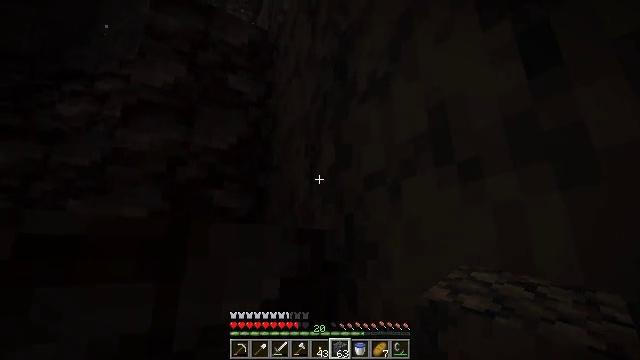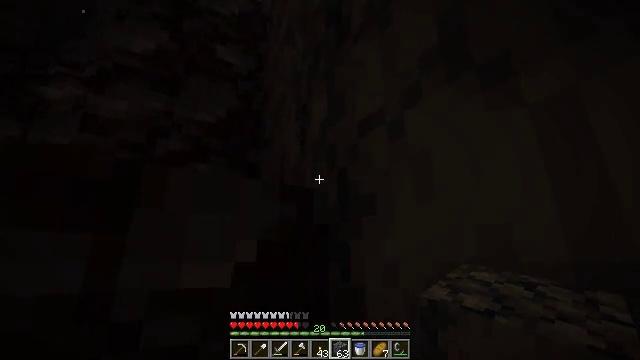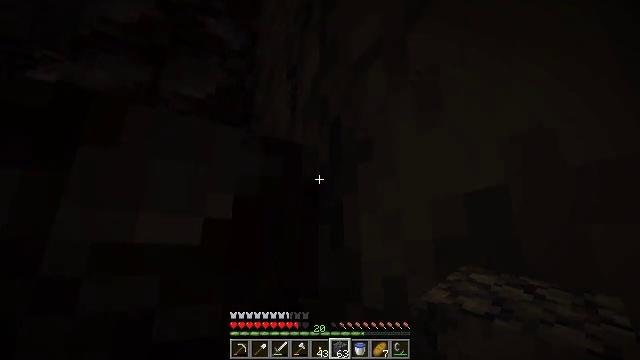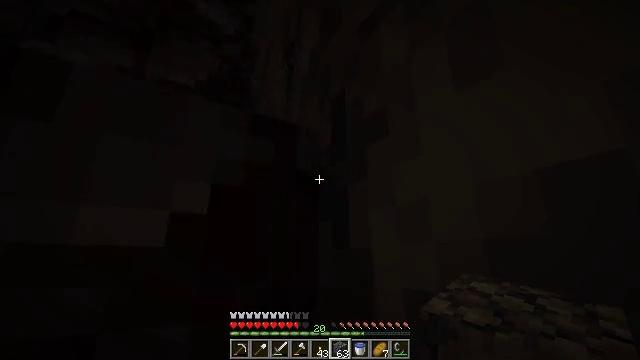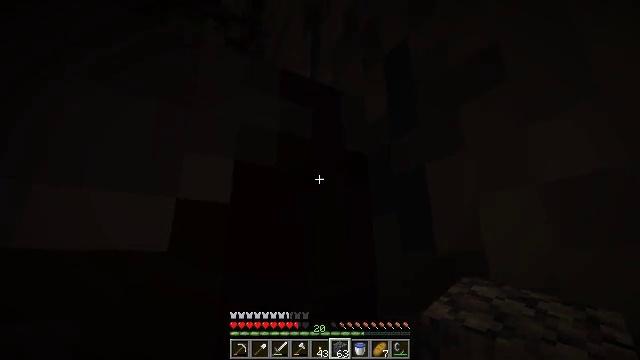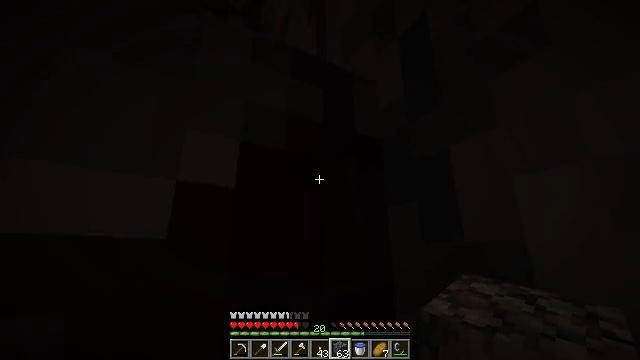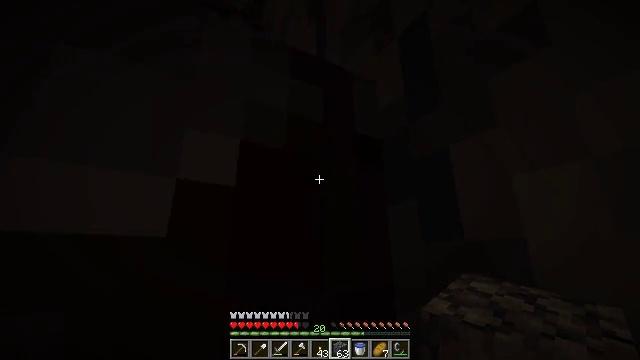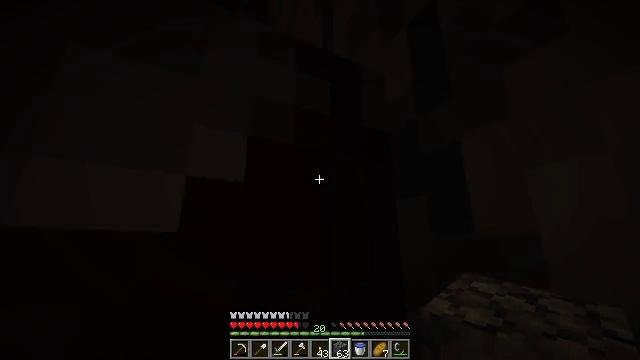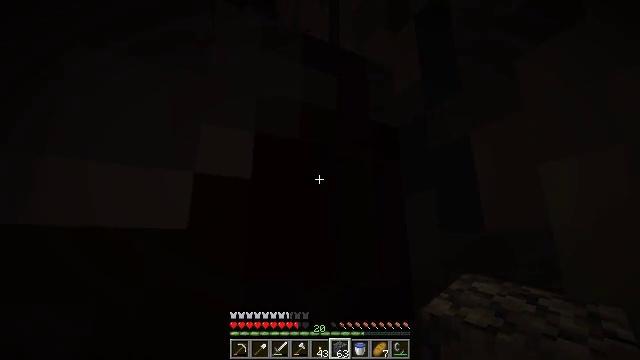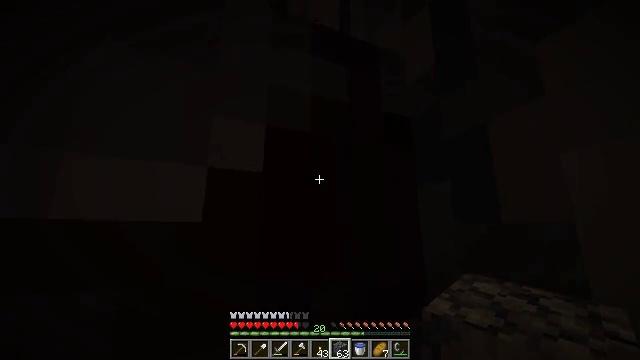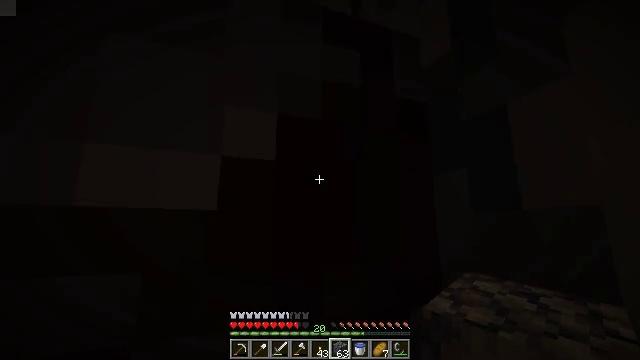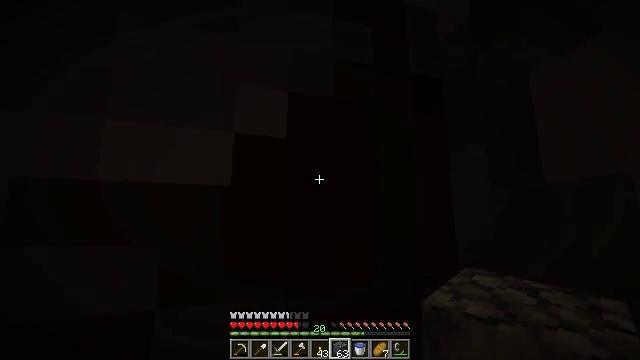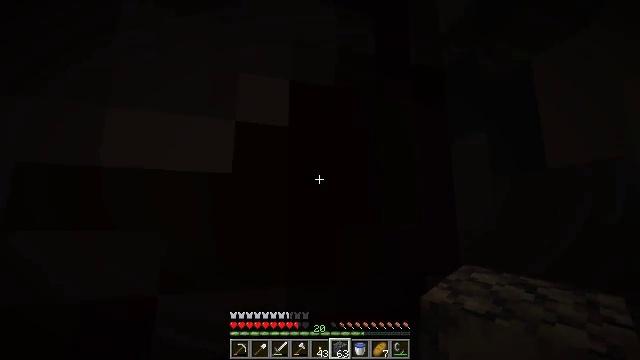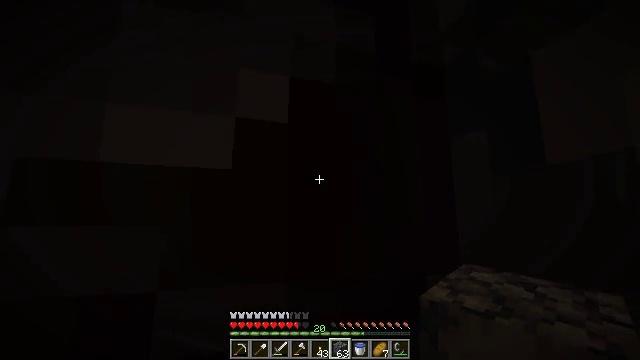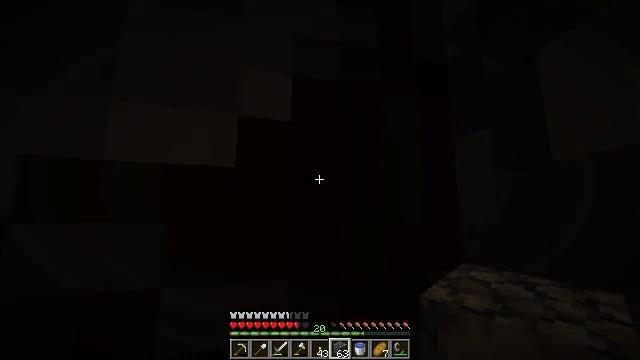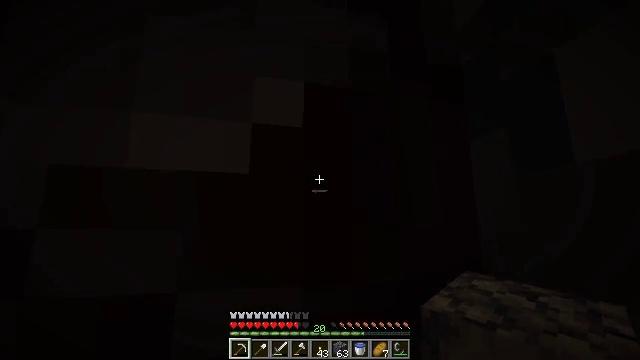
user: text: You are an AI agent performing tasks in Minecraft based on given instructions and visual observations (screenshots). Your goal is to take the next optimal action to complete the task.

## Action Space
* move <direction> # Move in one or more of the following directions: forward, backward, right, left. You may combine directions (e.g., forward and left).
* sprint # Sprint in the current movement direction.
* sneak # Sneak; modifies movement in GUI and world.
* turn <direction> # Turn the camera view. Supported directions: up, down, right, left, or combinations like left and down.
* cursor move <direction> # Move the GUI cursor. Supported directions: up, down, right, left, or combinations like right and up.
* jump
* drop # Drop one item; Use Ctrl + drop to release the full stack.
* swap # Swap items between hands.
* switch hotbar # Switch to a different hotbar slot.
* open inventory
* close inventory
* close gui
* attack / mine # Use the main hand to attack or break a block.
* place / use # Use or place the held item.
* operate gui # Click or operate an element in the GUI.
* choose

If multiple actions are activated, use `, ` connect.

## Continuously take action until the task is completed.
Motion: motion action
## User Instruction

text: Collect blackstone for building.
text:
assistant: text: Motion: move forward
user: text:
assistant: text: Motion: move forward
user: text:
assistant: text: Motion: move forward
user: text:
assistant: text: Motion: move forward
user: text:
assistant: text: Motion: move forward
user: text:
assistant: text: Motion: move forward
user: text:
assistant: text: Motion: move forward, turn left and down
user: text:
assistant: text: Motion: move forward, turn left and down
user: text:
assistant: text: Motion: move forward, turn left and down
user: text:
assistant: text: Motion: turn left and down
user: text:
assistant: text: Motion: turn left and down
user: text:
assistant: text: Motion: no_op
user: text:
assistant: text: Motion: no_op
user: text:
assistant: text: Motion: no_op
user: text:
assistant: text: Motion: turn left and up, switch to hotbar 1
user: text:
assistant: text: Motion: turn left, switch to hotbar 1
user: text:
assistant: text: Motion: turn left and up, attack / mine, switch to hotbar 1
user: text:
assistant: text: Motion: attack / mine
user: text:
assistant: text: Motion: attack / mine
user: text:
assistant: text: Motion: attack / mine
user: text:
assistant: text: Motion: turn up, attack / mine
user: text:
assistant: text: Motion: attack / mine
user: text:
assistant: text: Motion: attack / mine
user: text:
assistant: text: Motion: attack / mine
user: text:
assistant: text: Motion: attack / mine
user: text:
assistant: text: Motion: attack / mine
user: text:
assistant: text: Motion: attack / mine
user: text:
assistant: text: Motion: attack / mine
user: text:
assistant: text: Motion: attack / mine
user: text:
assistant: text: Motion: attack / mine